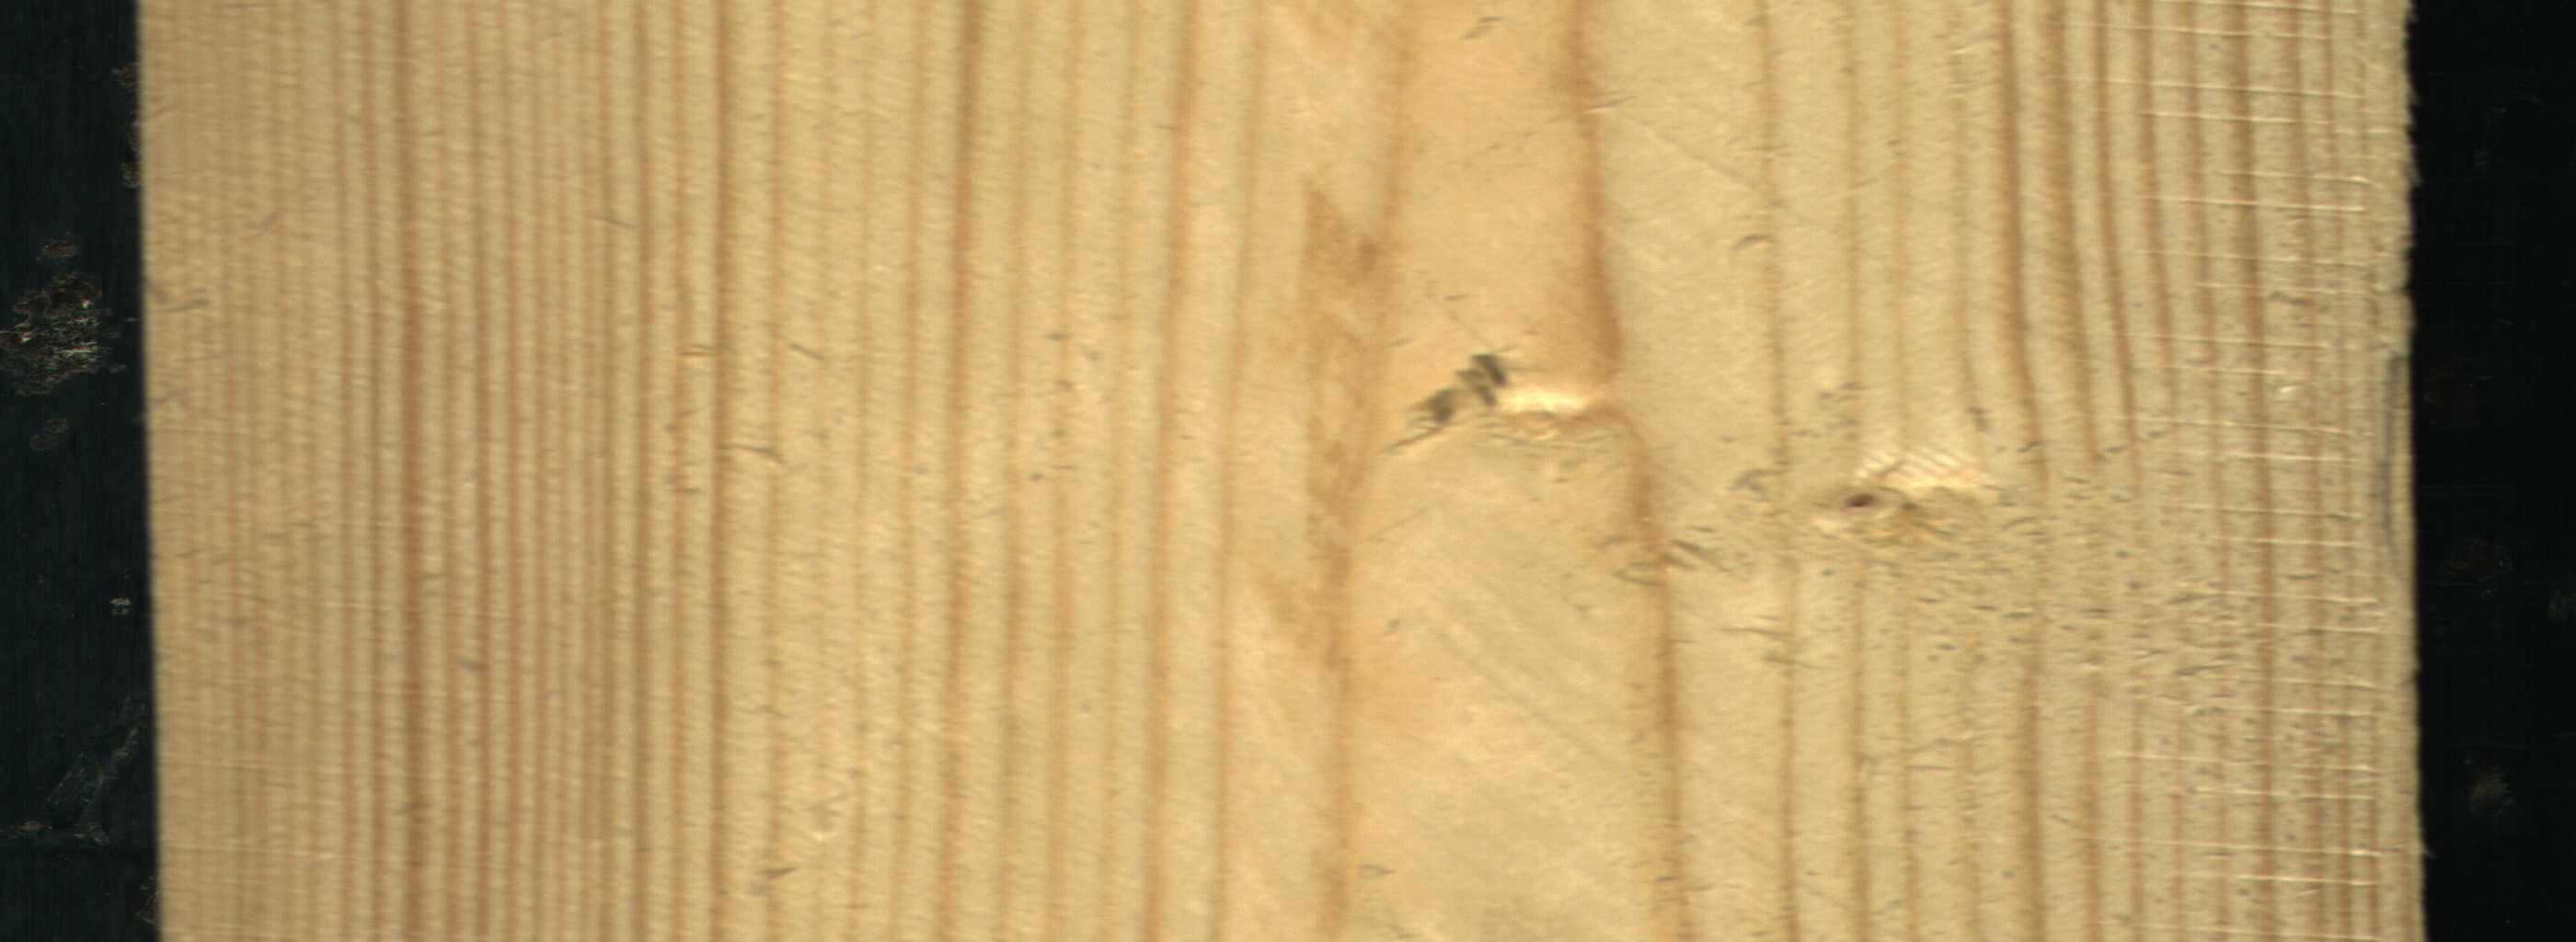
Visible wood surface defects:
Live_Knot